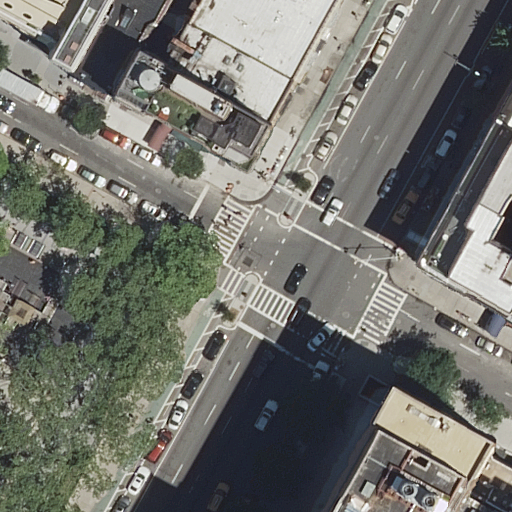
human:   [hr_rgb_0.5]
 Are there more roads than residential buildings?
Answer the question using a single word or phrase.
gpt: no

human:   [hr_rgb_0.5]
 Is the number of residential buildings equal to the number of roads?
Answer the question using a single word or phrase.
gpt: no

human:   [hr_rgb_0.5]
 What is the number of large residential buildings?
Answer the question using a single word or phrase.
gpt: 2

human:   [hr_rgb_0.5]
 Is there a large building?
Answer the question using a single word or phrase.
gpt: yes

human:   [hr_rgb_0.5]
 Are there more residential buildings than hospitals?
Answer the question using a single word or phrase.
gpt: yes

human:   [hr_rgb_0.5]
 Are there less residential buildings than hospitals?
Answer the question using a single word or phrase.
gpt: no

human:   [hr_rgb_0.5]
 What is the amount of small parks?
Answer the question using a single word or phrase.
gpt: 1

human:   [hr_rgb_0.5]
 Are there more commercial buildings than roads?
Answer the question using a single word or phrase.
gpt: no

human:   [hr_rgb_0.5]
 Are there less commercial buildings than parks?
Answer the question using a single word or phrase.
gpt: yes

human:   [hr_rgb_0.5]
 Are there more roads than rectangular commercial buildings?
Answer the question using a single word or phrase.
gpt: yes

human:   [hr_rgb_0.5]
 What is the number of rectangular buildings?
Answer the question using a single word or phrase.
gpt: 6

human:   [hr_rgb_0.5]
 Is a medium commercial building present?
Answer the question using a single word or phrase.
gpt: no

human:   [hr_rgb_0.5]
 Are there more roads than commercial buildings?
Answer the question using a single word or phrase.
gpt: yes

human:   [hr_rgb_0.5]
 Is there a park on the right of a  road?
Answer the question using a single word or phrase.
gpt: no

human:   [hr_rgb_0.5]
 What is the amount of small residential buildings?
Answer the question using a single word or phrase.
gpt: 1

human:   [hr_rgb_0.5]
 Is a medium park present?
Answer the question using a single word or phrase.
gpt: no

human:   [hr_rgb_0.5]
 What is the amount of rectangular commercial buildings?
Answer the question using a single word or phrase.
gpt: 0

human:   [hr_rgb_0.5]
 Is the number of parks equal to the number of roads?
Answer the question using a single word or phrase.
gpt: no

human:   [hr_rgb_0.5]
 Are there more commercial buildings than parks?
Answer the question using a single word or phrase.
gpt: no

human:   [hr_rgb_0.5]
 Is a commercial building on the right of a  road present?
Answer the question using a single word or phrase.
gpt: no

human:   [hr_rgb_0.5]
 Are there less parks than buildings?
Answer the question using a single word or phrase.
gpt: yes

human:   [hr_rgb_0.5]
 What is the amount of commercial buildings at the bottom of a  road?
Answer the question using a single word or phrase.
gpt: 0

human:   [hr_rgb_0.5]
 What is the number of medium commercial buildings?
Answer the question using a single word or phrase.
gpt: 0

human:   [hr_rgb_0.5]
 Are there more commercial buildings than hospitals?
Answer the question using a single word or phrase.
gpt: no

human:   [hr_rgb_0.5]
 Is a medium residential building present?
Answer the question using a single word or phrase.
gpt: yes

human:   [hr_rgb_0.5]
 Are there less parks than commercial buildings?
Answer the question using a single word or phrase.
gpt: no

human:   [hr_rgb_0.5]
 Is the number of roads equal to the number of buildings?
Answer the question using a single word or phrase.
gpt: no

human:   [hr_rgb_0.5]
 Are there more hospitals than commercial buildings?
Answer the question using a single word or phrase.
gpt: yes

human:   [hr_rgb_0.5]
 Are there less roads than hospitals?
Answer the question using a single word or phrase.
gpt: no

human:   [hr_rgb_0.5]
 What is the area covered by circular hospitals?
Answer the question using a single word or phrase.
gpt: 0m2

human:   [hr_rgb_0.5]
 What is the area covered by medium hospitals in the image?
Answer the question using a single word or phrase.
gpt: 0m2

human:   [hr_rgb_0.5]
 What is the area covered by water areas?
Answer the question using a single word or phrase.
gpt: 0m2

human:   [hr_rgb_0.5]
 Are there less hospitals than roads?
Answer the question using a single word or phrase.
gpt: yes

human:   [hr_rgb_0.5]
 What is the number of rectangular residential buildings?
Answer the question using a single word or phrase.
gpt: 5

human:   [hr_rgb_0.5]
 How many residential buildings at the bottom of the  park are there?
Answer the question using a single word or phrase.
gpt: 6

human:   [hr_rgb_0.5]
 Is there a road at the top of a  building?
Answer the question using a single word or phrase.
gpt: yes